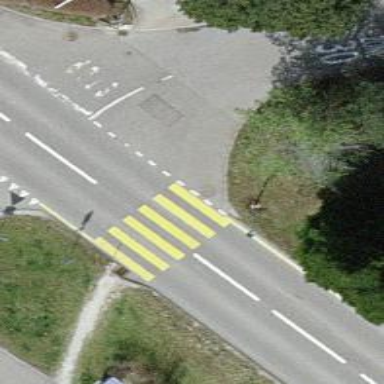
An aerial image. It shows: Uncontrolled zebra crossing on the road.